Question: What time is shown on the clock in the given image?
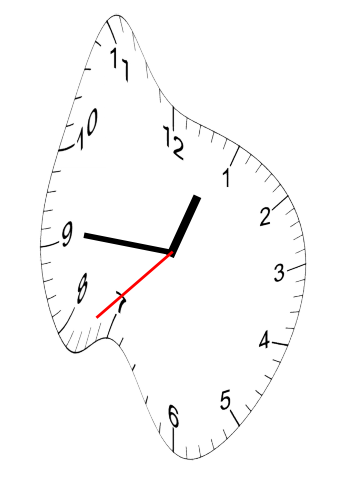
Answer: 12:45:38